Interaction volume radius: 5 \u00c5
Interaction volume height: 10 \u00c5
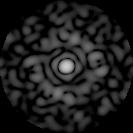
Disorder parameter: 0.8379